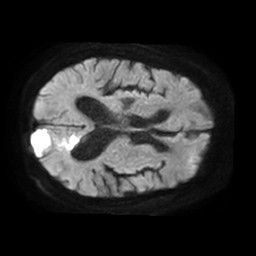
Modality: TRACE
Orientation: axial
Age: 65
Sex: female
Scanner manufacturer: philips
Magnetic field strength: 1.5 T
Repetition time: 3.393 s
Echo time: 0.06922 s